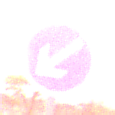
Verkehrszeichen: VorgeschriebeneVorbeifahrtLinks
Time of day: SunriseSunset
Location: Outdoor (Nature)
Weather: Clear
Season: NotSpecified
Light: Natural